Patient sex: F
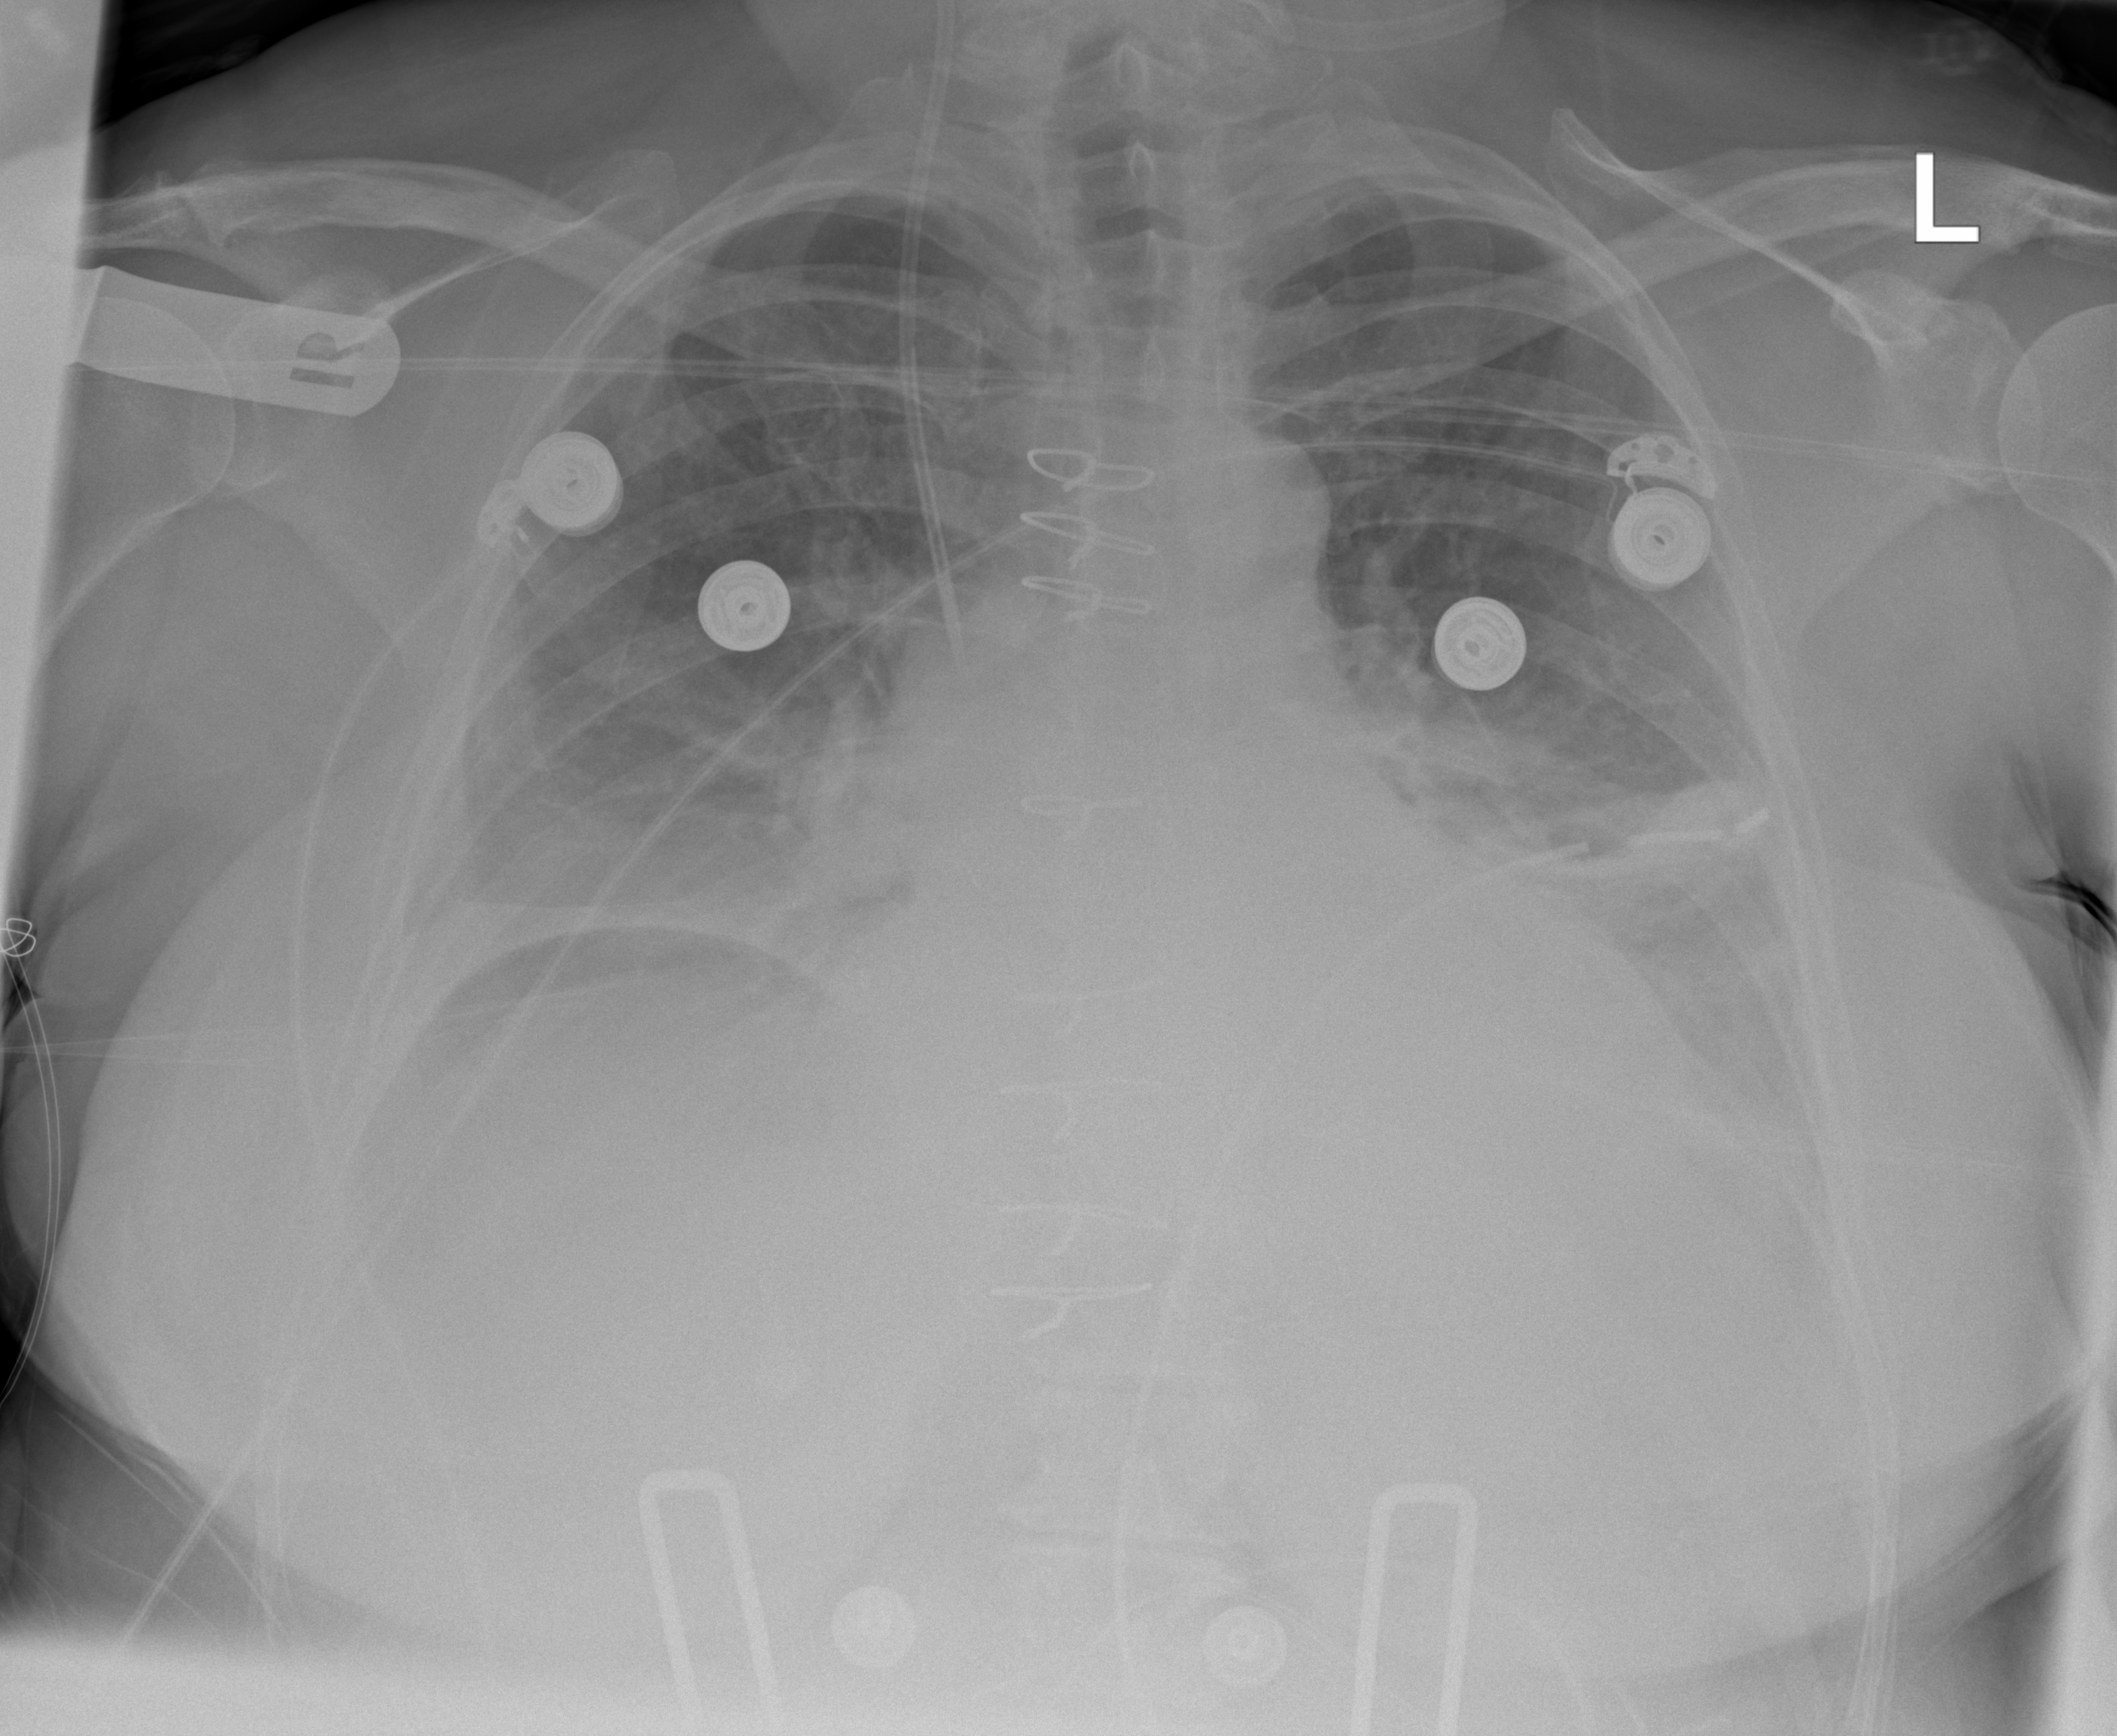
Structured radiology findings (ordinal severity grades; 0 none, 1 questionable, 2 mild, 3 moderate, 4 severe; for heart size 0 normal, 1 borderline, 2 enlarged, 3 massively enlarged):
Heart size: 1
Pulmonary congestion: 3
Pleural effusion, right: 3
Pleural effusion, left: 2
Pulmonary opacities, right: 2
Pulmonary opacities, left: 2
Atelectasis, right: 2
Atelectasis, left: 2